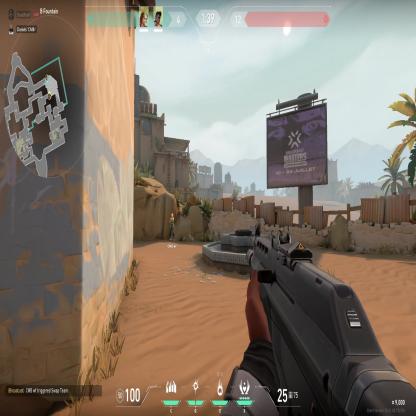
Label: teammate